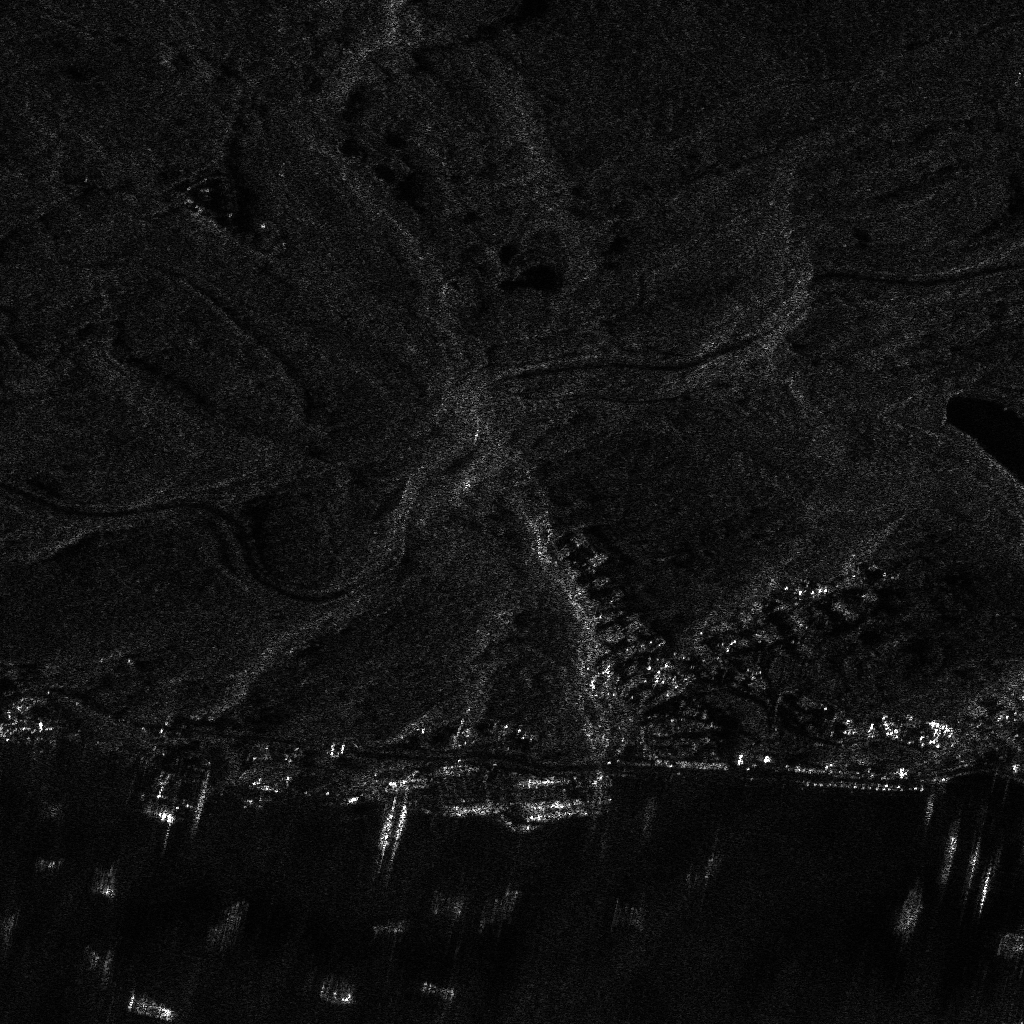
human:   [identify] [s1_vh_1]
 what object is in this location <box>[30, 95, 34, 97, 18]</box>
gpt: <ref>1 medium container at the bottom</ref>

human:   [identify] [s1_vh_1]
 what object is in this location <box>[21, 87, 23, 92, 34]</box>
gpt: <ref>1 large fishing at the bottom left</ref>